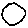
Label: circle